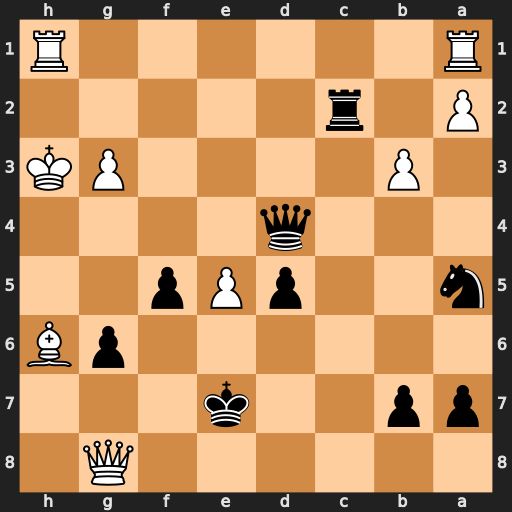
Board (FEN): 6Q1/pp2k3/6pB/n2pPp2/3q4/1P4PK/P1r5/R6R
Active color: b
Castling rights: -
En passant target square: -
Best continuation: Qg4#